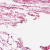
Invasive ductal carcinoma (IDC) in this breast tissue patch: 0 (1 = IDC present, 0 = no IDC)